Interaction volume radius: 5 \u00c5
Interaction volume height: 15 \u00c5
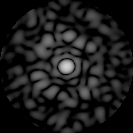
Disorder parameter: 0.8304